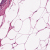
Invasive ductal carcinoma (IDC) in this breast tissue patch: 0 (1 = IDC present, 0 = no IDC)